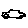
Label: car